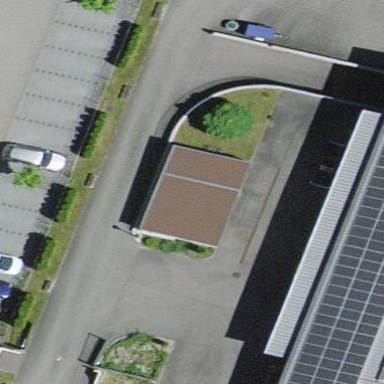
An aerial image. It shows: Garage.